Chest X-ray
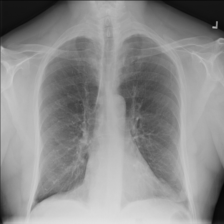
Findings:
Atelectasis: positive
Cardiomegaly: negative
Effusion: negative
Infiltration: negative
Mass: negative
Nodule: negative
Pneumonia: negative
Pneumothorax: negative
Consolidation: negative
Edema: negative
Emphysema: negative
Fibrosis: negative
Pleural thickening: negative
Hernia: negative